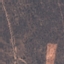
Land use / land cover class: HerbaceousVegetation